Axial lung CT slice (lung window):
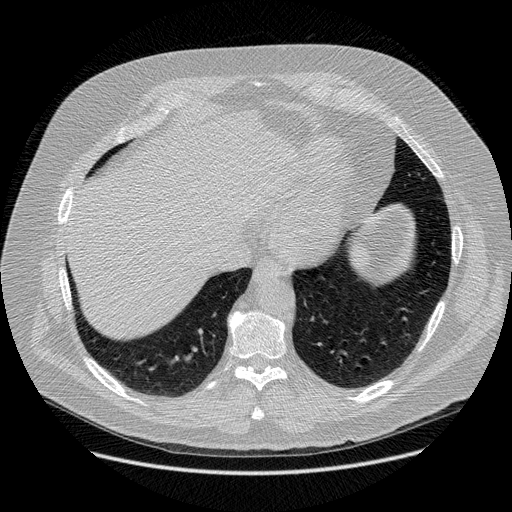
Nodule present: no